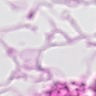
Metastatic tissue present: no